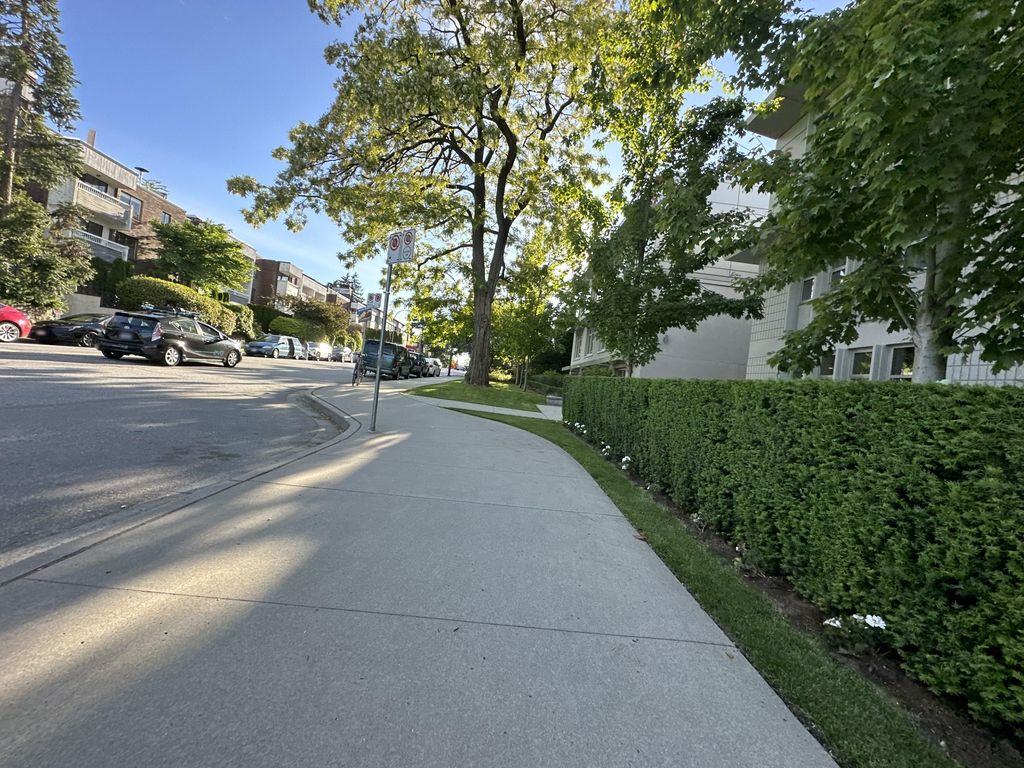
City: vancouver